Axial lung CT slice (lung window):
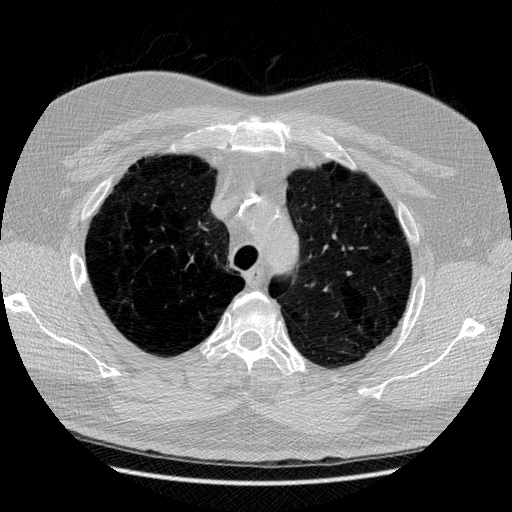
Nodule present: no